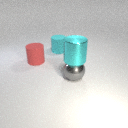
large gray metal sphere below large cyan metal cylinder